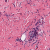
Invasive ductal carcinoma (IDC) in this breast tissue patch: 0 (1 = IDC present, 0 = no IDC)